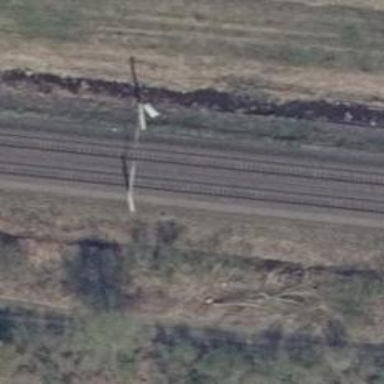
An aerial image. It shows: Milestone along the railway with catenary mast.